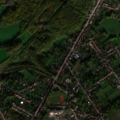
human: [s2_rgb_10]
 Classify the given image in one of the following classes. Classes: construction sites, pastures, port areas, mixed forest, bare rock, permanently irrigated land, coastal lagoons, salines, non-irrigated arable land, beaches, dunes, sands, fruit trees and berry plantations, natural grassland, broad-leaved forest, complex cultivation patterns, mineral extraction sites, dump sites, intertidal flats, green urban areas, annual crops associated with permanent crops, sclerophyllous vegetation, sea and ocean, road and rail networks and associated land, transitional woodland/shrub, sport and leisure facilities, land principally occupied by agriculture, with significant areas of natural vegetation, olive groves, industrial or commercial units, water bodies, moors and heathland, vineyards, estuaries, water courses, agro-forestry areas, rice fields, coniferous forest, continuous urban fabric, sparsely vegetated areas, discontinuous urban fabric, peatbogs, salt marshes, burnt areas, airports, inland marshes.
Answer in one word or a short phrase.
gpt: discontinuous urban fabric, complex cultivation patterns, broad-leaved forest